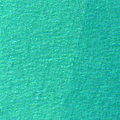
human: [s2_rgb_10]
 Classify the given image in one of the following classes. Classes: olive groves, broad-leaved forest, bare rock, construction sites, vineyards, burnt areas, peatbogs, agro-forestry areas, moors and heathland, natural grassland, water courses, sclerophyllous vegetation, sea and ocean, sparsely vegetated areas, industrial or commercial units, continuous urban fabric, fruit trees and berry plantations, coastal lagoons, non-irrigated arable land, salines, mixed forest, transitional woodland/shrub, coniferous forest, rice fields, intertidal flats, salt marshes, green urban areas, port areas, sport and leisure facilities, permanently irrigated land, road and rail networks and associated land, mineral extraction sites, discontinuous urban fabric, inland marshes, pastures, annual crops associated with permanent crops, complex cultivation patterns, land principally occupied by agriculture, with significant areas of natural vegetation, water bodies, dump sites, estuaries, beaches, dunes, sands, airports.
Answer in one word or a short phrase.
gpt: sea and ocean